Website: crate-barrel
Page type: billing-address
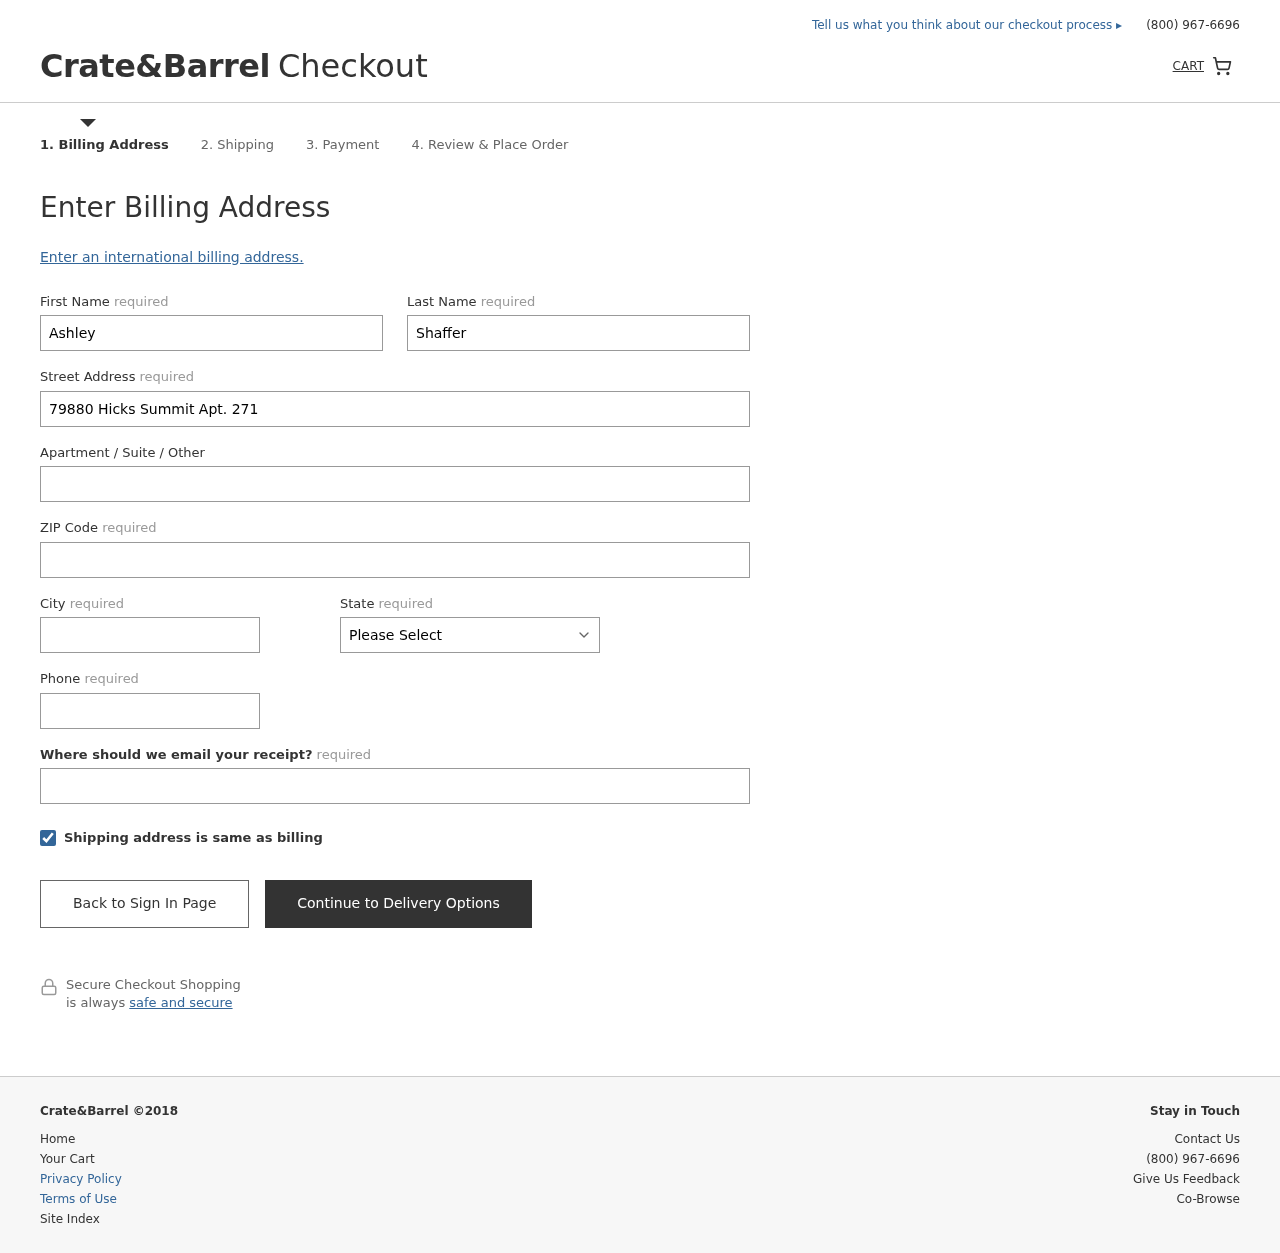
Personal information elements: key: PII_STATE
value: FM
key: PII_FIRSTNAME
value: Ashley
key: PII_LASTNAME
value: Shaffer
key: PII_STREET
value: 79880 Hicks Summit Apt. 271
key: PII_POSTCODE
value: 62957
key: PII_CITY
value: Keithport
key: PII_PHONE
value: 6433831414
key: PII_EMAIL
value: ashaffer@yahoo.com